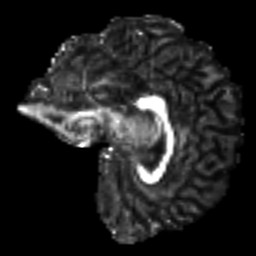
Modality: FA
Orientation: sagittal
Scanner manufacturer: siemens
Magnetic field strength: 3 T
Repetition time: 9.6 s
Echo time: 0.077 s